Field crop: maize
Growth stage: 2
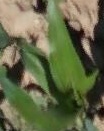
Species: maize